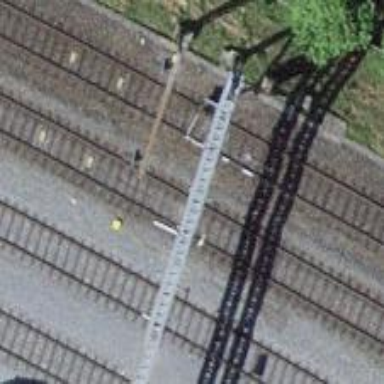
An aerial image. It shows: Railway signal.